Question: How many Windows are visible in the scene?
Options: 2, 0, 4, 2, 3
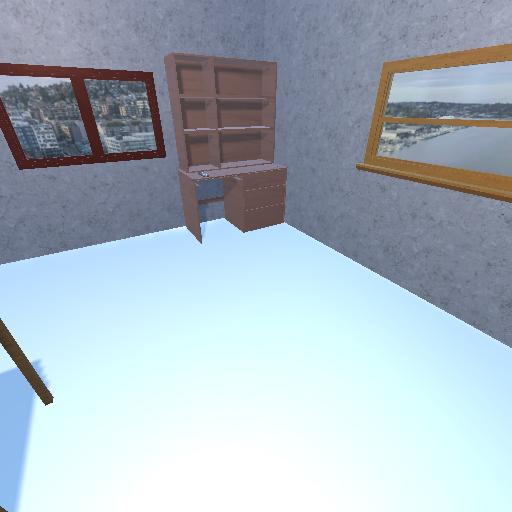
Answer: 2